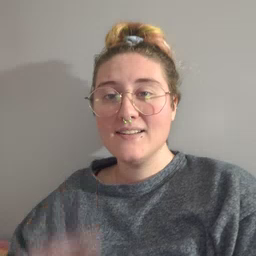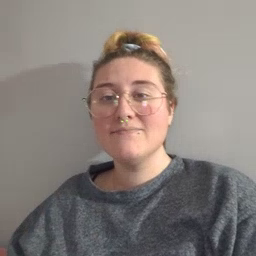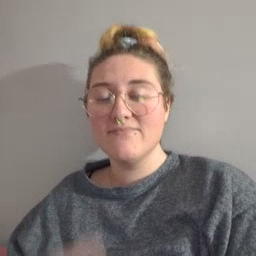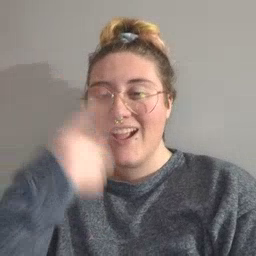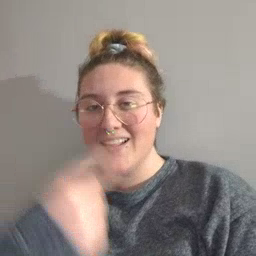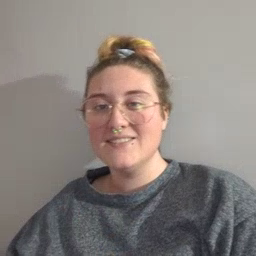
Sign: face